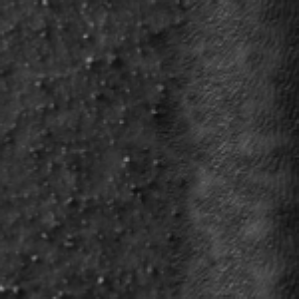
Label: frost